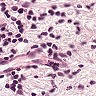
Metastatic tissue present: no